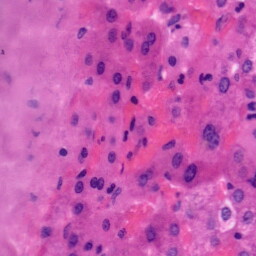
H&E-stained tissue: Liver